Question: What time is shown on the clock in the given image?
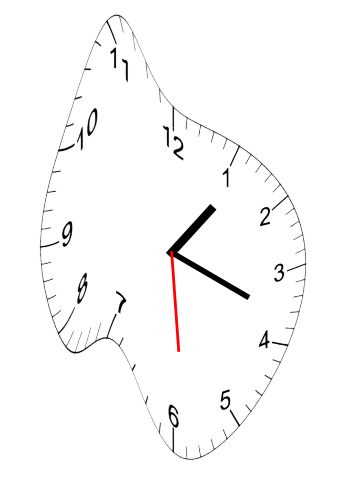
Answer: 01:18:29